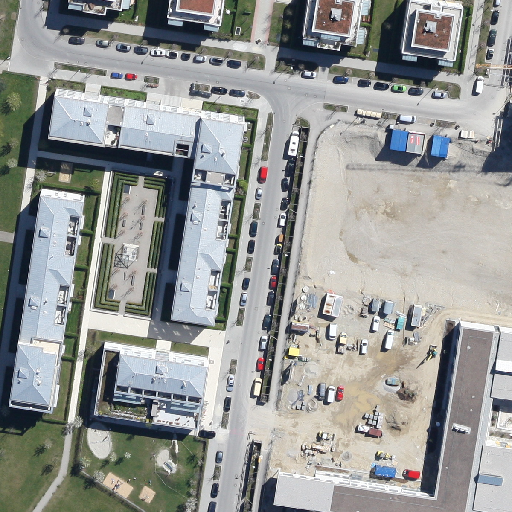
Referring expression: unpaved road